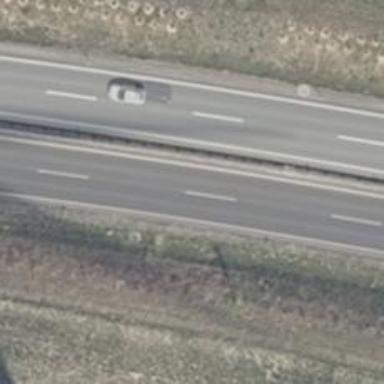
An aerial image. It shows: Asphalt motorway link.